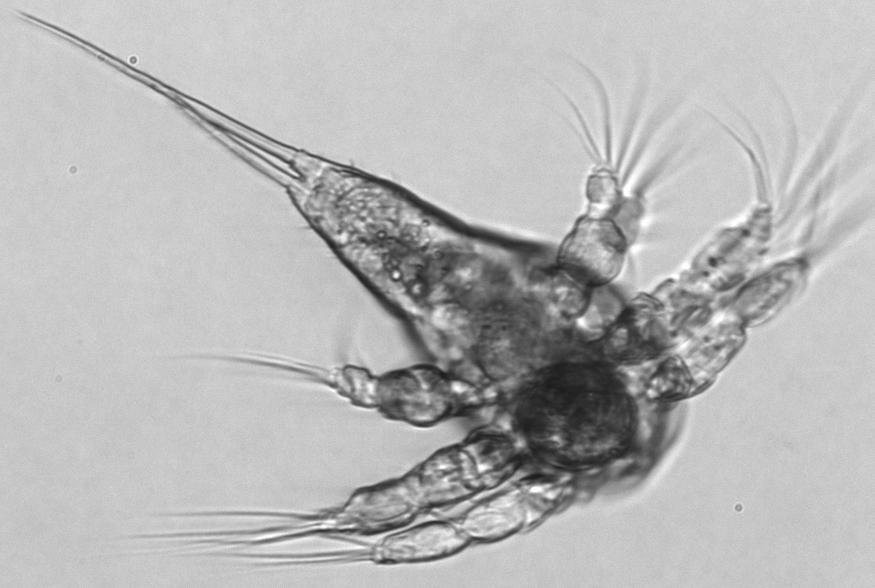
Label: Copepod_nauplii